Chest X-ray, AP view. Patient: 35 years old, sex F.
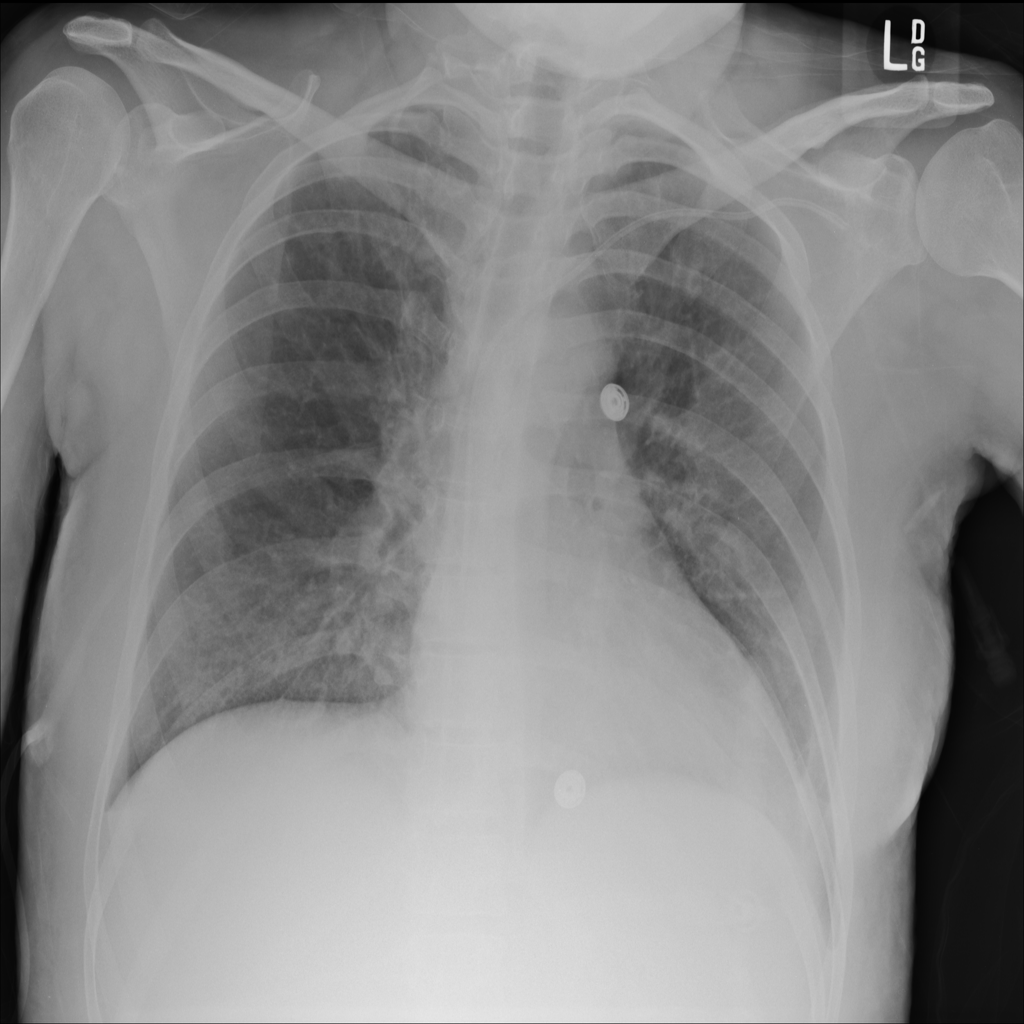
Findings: Infiltration